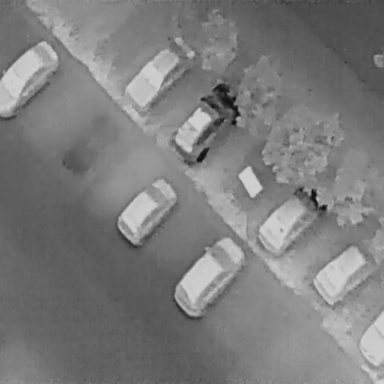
There are eight Cars in the infrared image.